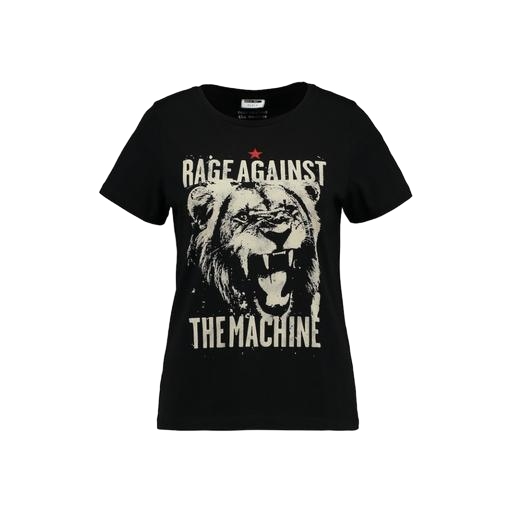
black plus size printed t-shirt only macy, great t-shirt, tiger t-shirt, white background